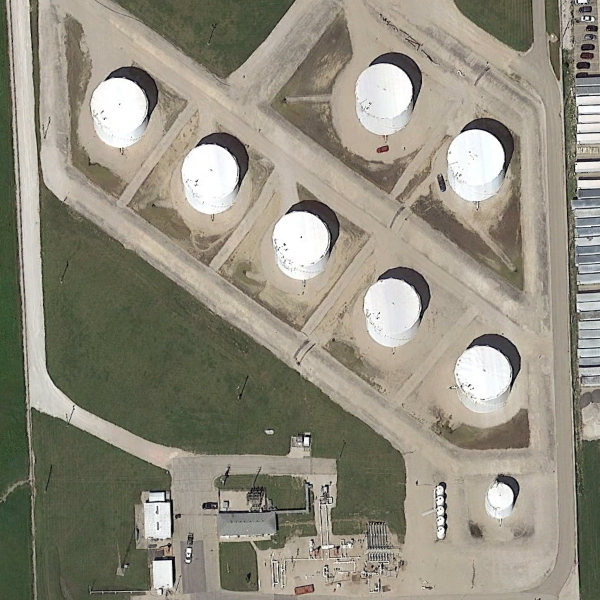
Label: StorageTanks